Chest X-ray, AP view. Patient: 64 years old, sex M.
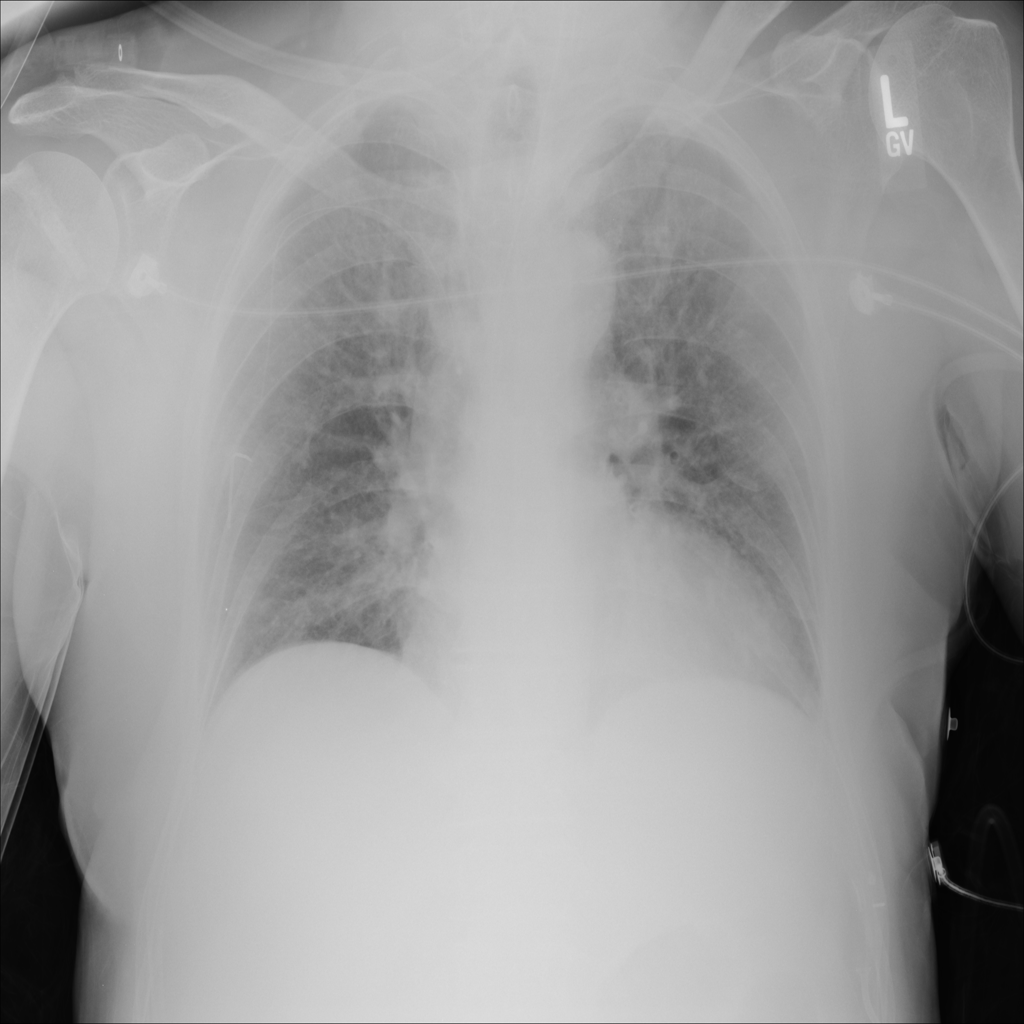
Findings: No Finding